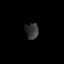
Tissue: skin
Cell type: Epithelial cells
Senescence score: 0.2773
Nuclear area (px): 201
Mean DAPI intensity: 52.358